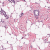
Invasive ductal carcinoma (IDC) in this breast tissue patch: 1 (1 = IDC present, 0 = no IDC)